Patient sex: M
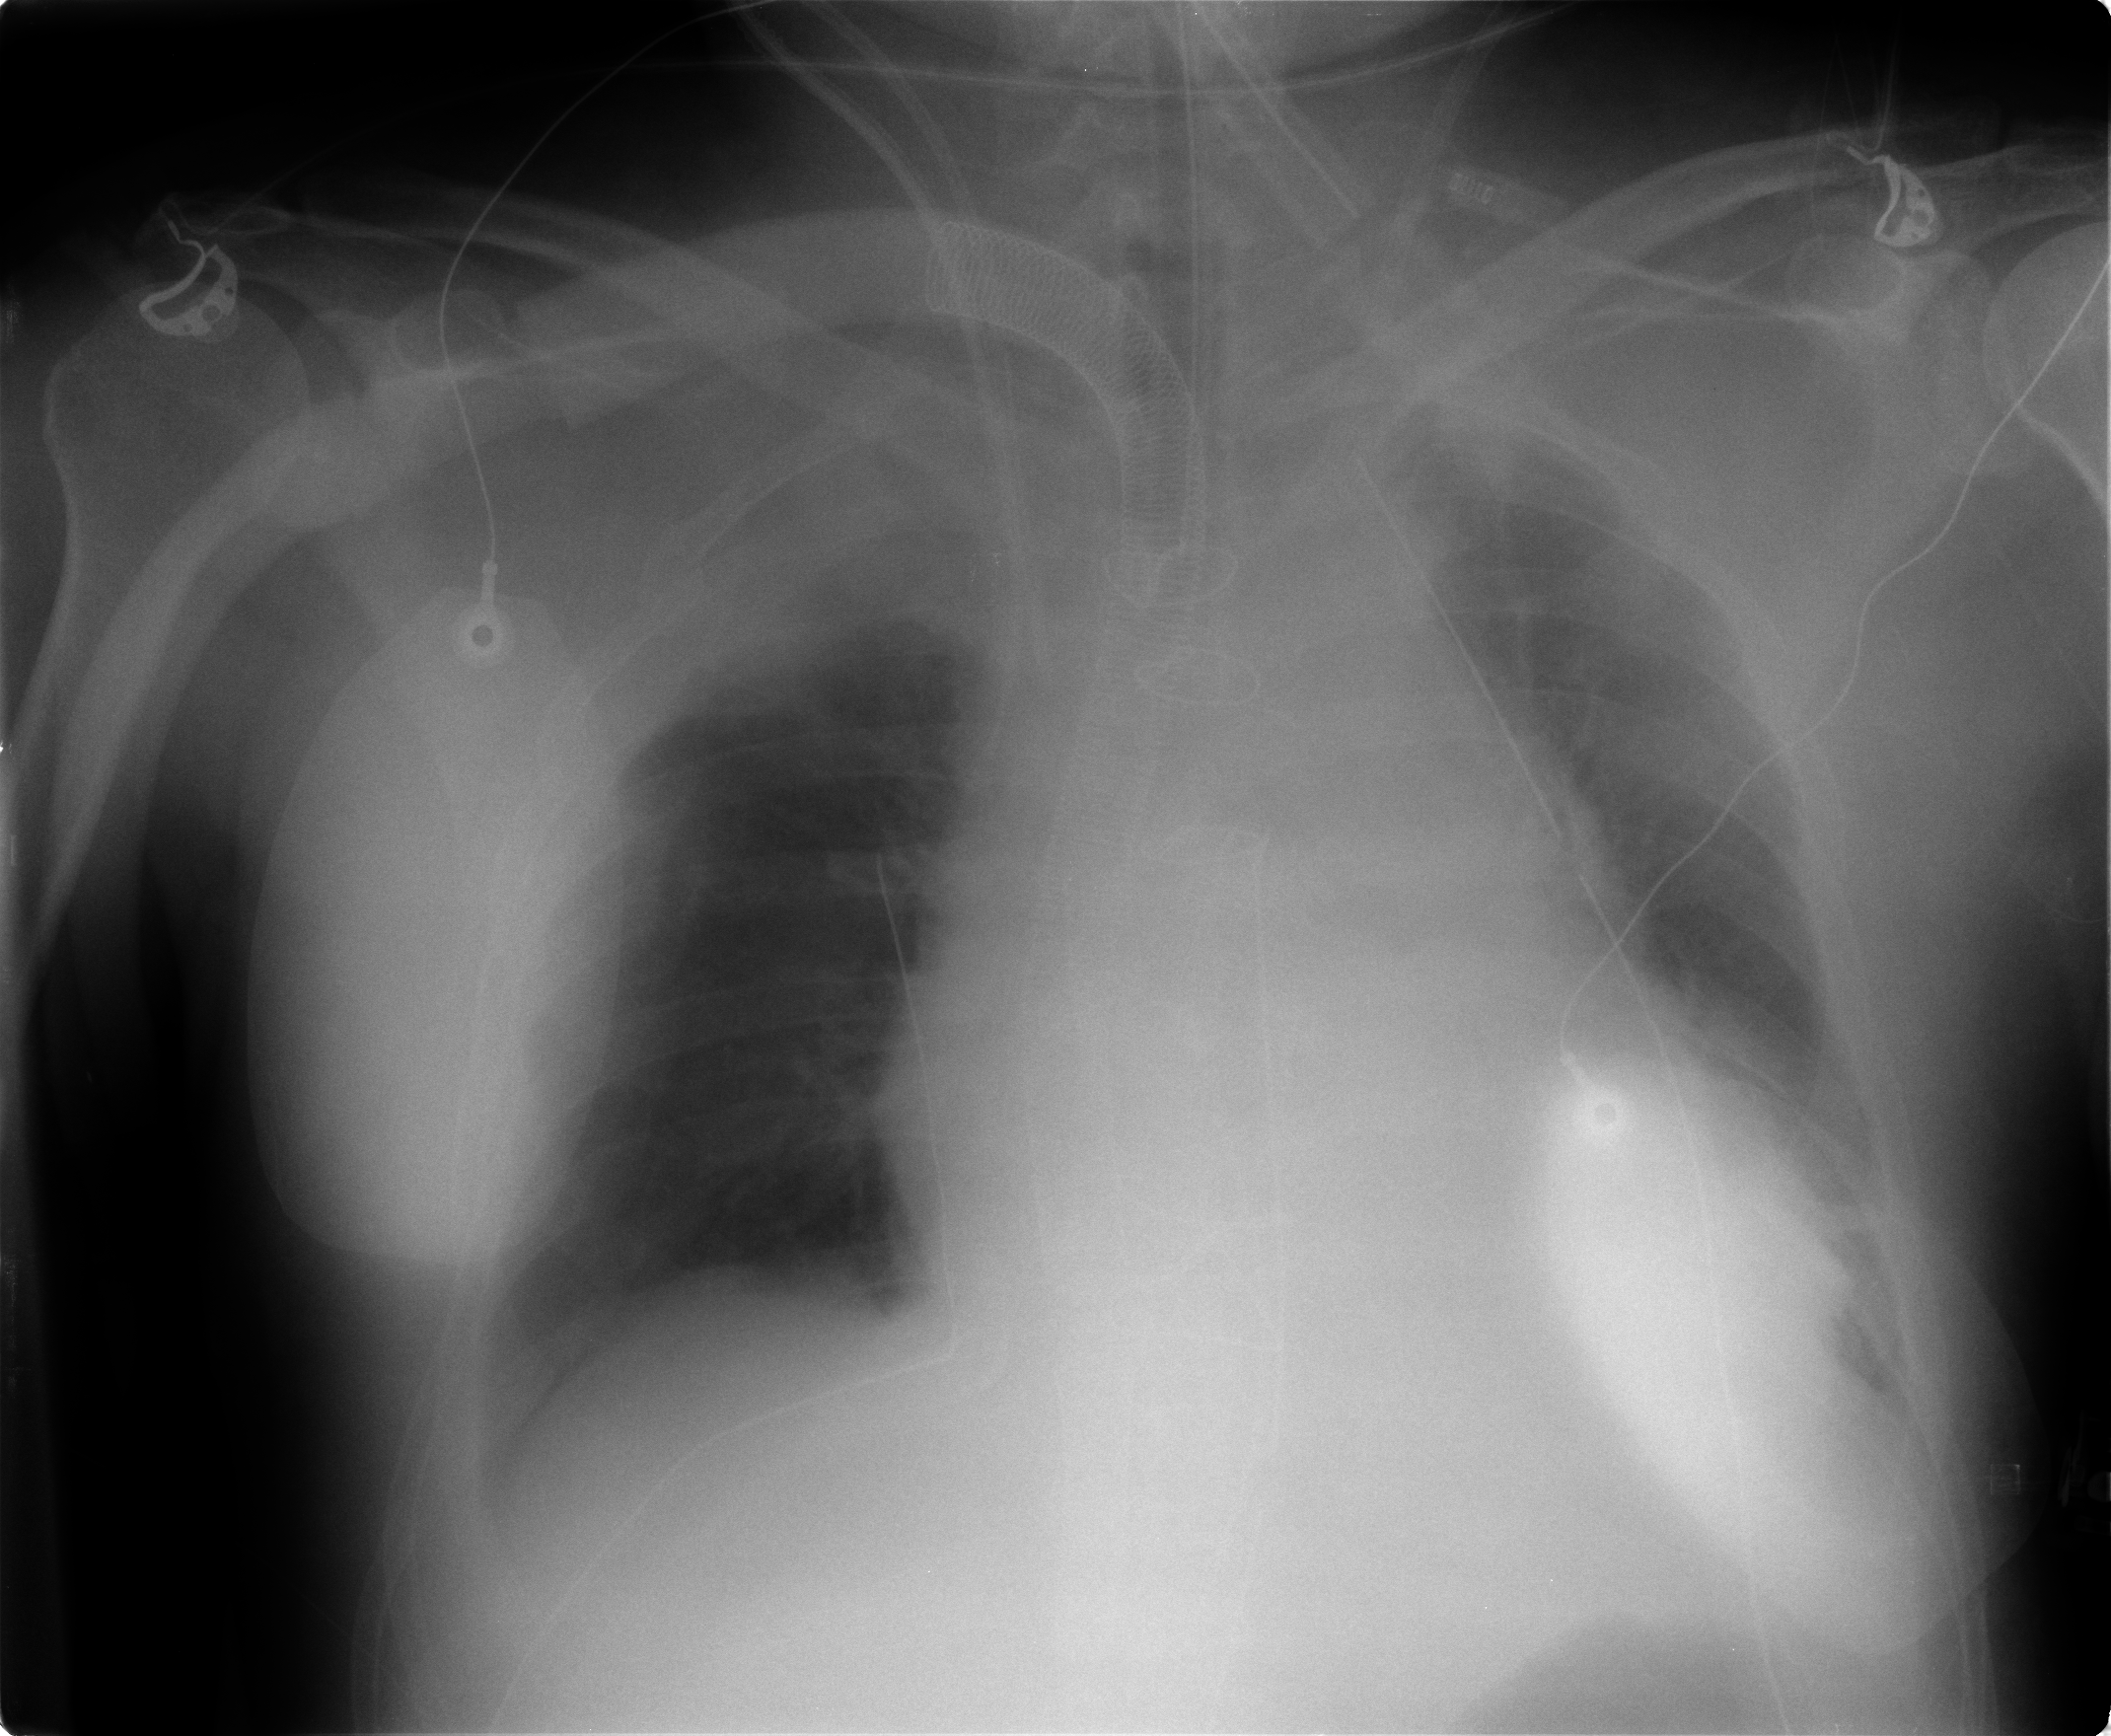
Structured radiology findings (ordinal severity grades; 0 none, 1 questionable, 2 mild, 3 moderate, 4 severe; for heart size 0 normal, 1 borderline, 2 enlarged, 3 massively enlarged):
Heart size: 0
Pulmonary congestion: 0
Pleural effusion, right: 2
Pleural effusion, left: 2
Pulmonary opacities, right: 0
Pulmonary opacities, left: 0
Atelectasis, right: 0
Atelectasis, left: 0